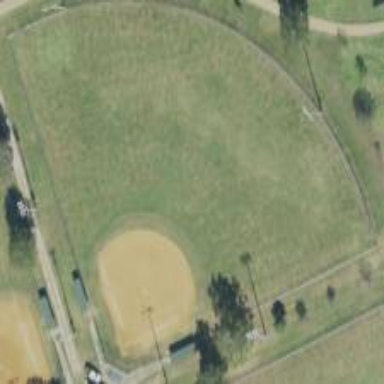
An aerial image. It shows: Baseball pitch for leisure and sports activities.